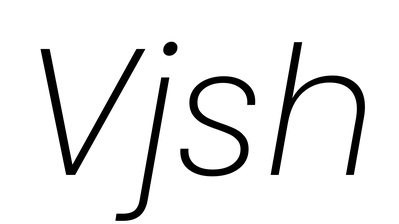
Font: Poppins-ExtraLightItalic